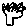
Label: flower